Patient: sex M, age 46
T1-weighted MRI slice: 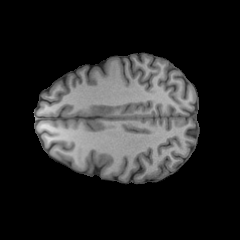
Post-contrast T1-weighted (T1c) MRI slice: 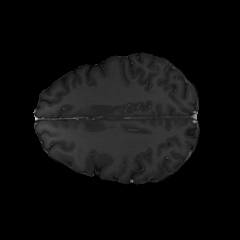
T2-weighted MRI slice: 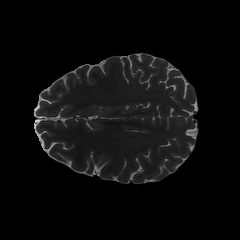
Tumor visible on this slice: no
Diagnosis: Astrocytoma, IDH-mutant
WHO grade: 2